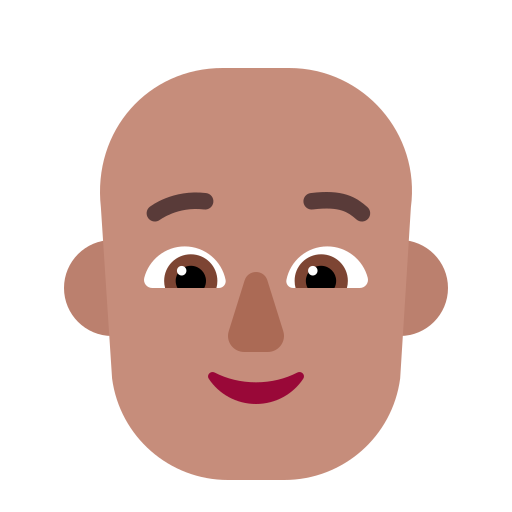
person bald flat